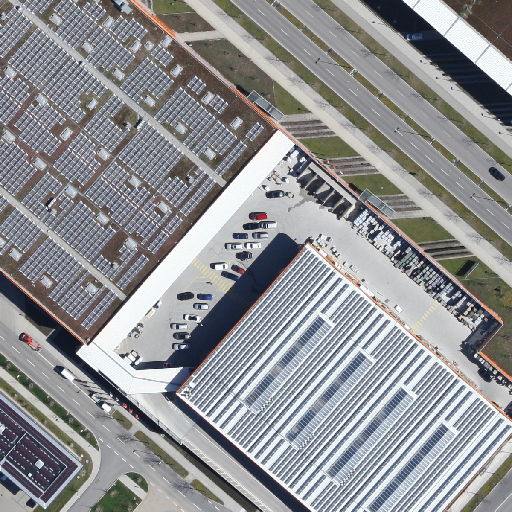
Referring expression: trailer